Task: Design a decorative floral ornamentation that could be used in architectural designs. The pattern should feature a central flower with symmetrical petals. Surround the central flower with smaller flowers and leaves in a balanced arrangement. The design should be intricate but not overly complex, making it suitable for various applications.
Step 739:
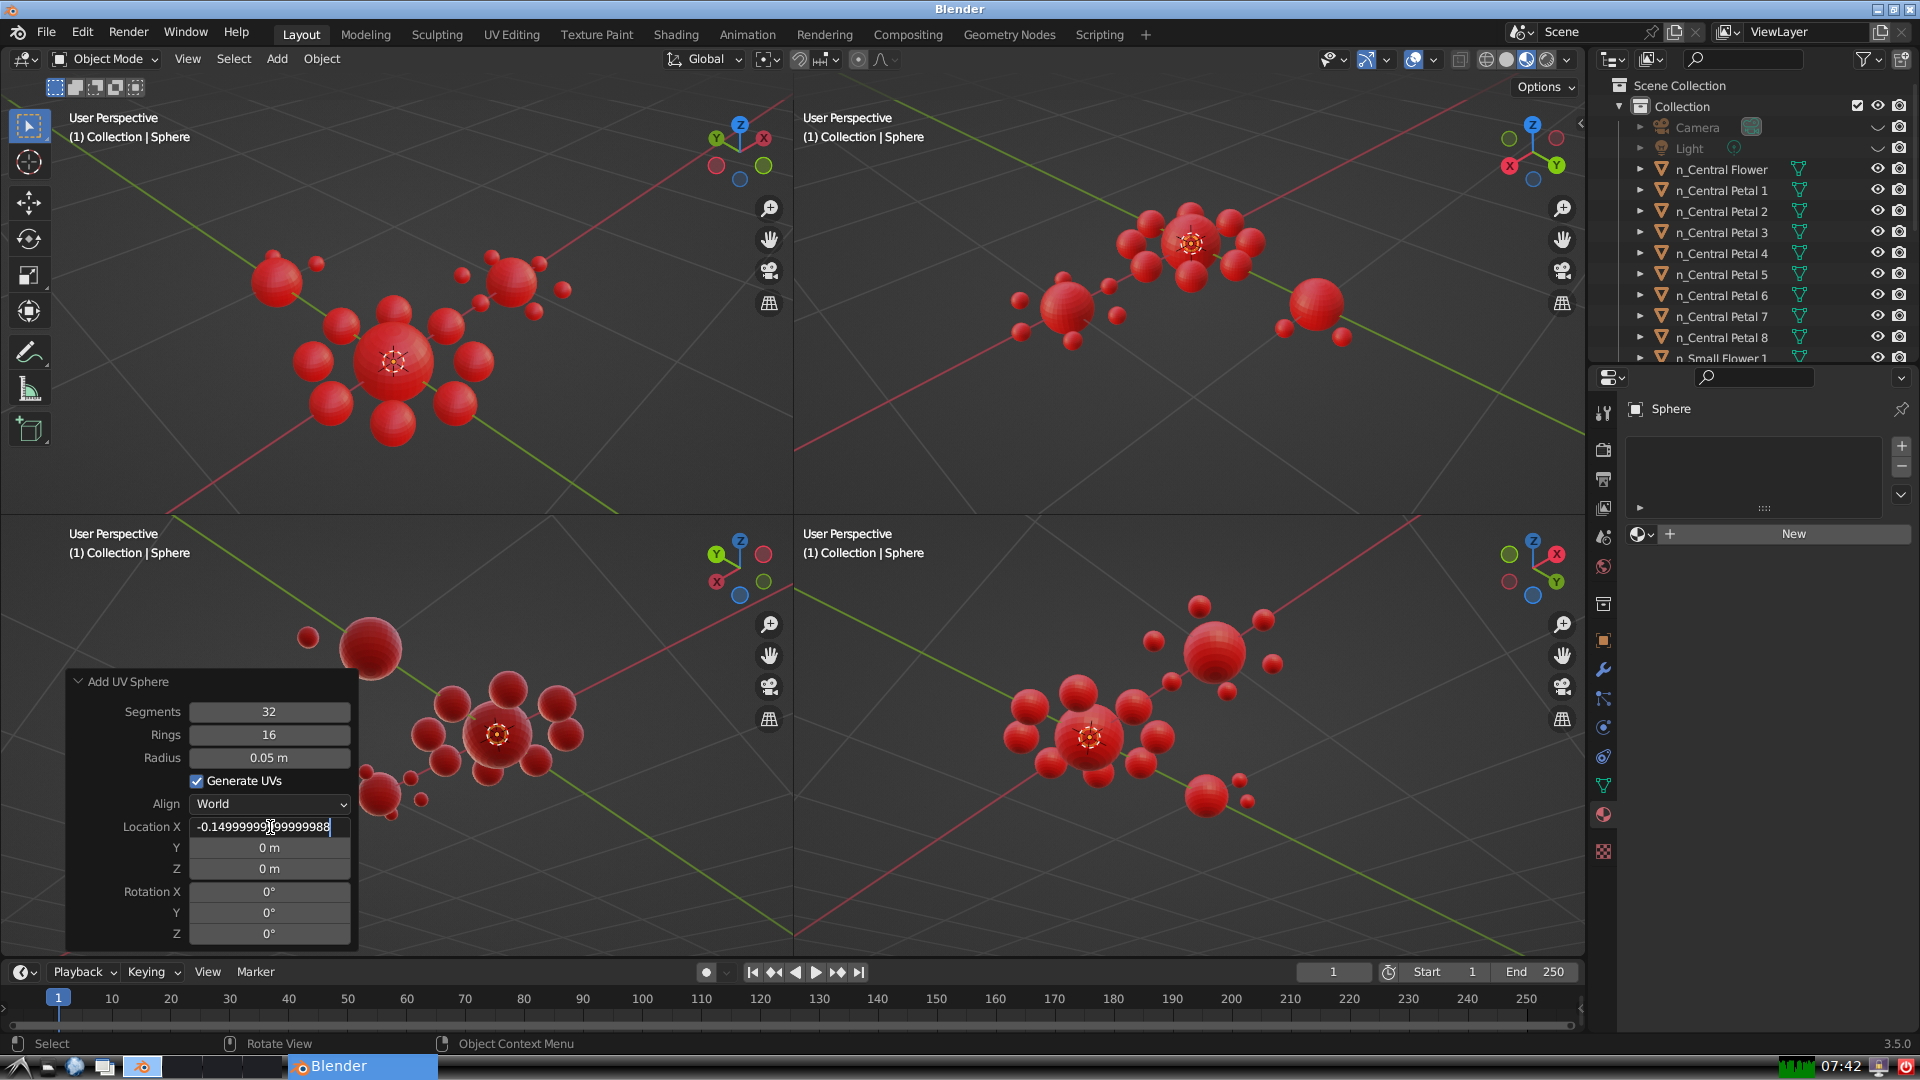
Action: {"key_press": ['Return']}